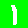
Digit: 1